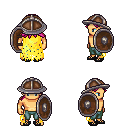
a pixel art fantasy rpg character, male body template, human, tanned skin, yellow tattered cape, teal pants, pink loose hair, chain helm, ghillies, shield, four views (front, back, left, right), 2x2 character sprite sheet, small pixel art, hard edges, no anti-aliasing